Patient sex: F
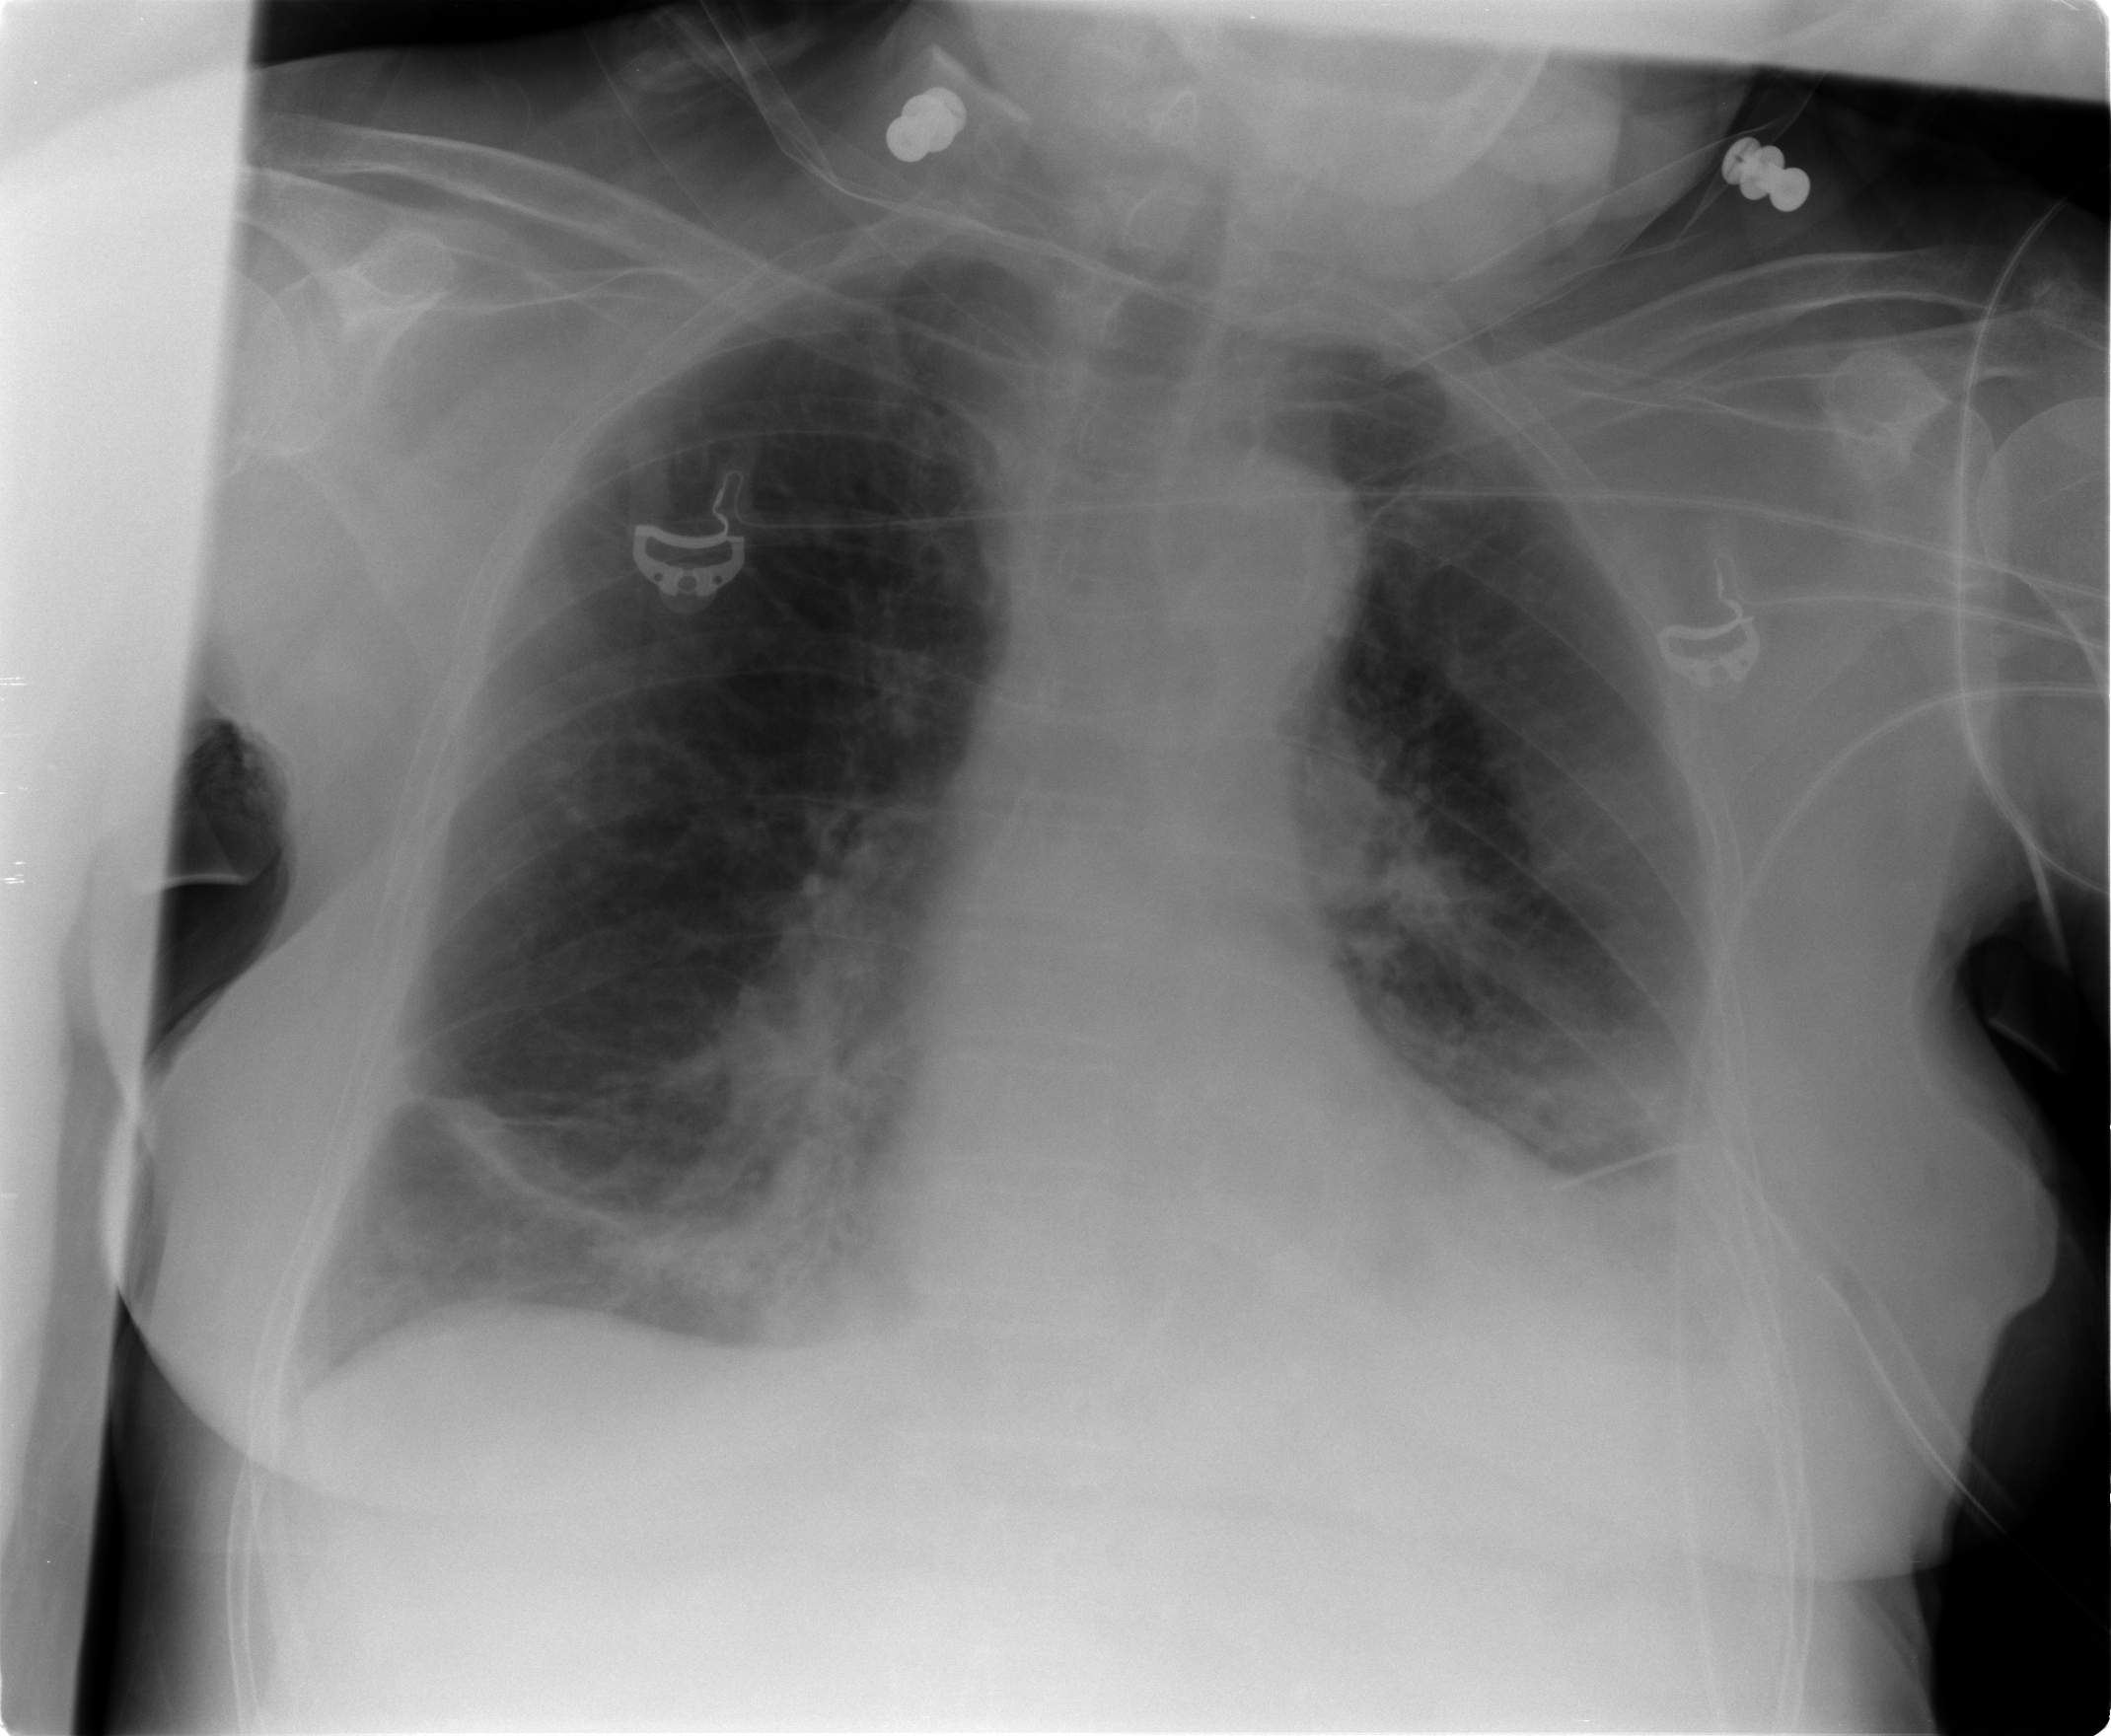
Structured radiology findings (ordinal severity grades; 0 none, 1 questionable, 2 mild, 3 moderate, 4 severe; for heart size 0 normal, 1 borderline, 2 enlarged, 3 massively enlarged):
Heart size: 2
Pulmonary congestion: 2
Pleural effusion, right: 1
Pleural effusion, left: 2
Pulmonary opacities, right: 2
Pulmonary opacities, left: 1
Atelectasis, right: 2
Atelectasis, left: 2